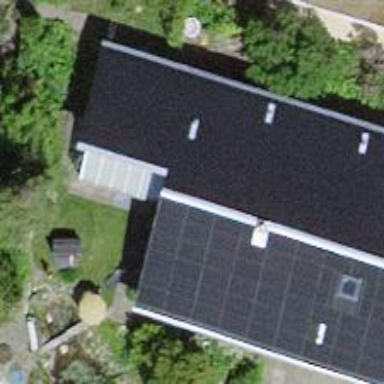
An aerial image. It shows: Detached building.